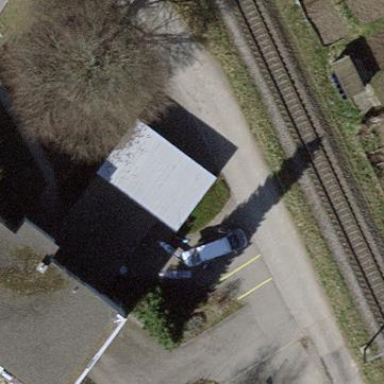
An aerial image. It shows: Garage building.